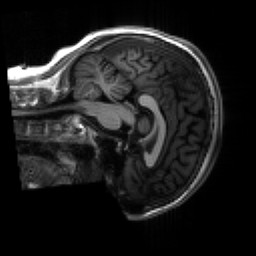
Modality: T1w
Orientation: sagittal
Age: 20
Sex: male
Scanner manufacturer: siemens
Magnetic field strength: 3 T
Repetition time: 2.3 s
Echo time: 0.00266 s